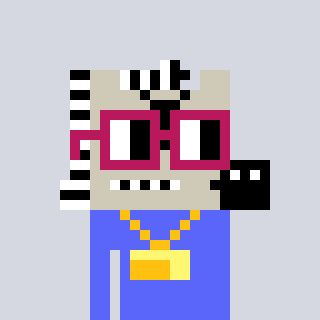
a pixel art character with square dark red glasses, a zebra-shaped head and a purple-colored body on a cool background